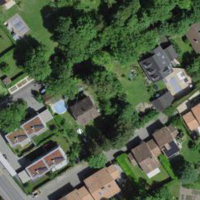
EUNIS habitat code: 55
Species observed at this site:
Vicia sepium
Vespa crabro
Hippocrepis emerus
Anacamptis pyramidalis